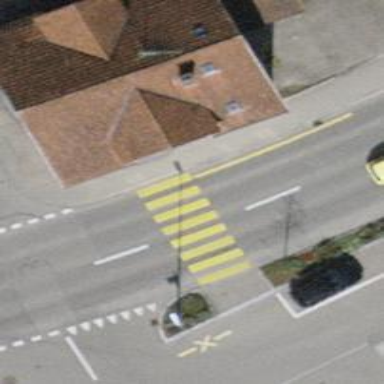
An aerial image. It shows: Marked crossing on the road.